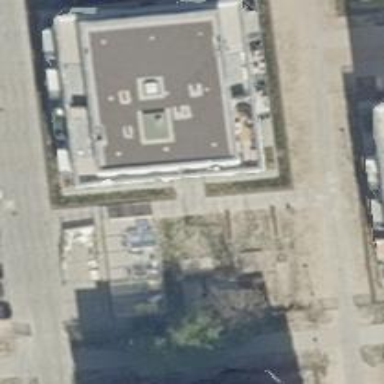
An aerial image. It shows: Building with apartments and flat roof.